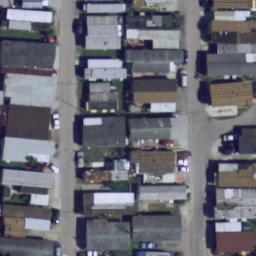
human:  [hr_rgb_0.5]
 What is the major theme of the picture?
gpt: mobile home park